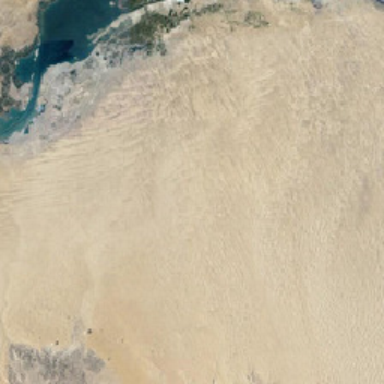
At the edge of the desert you can see lakes and oaks raised by lakes .